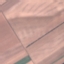
Land use / land cover class: AnnualCrop